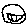
Label: smiley face